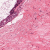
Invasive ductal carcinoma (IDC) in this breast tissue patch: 0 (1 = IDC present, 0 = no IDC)